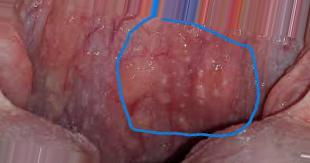
Condition: Mouth Ulcer